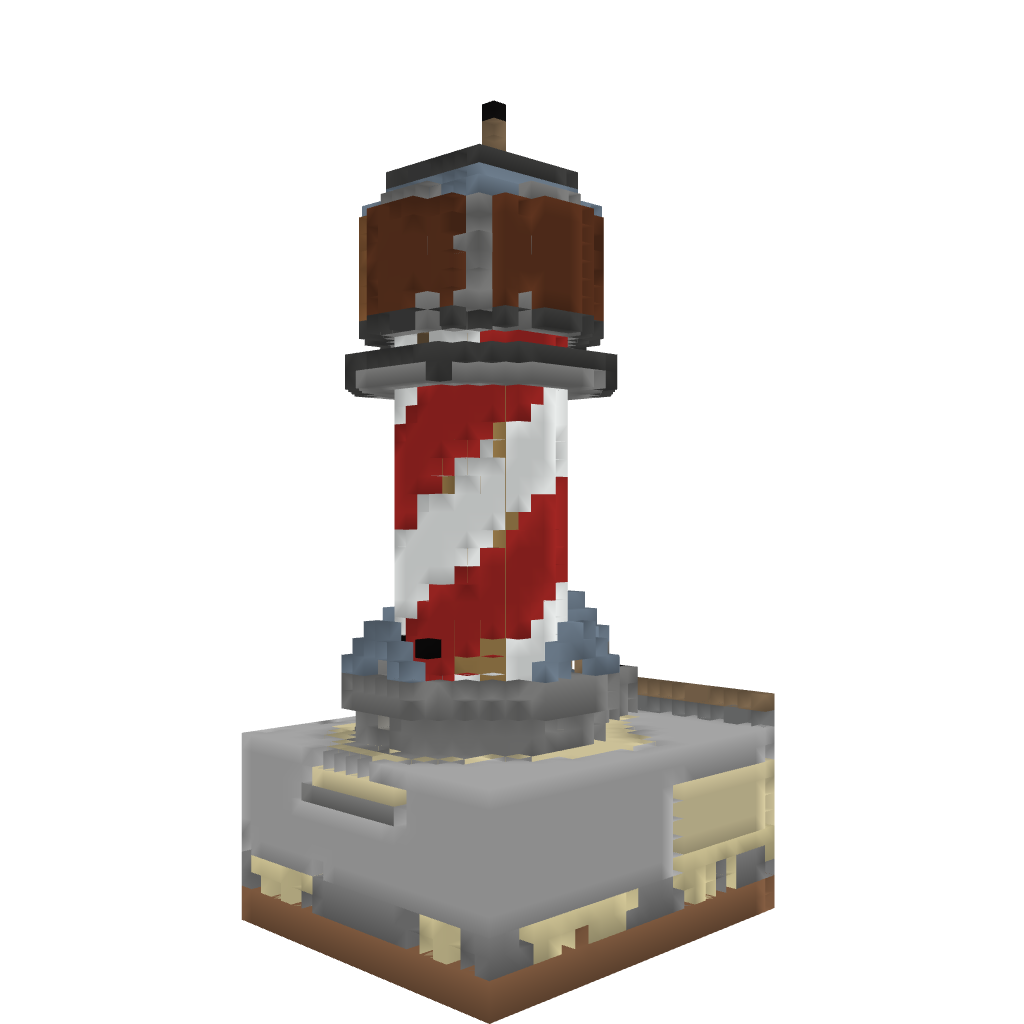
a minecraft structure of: Functional Redstone Lighthouse